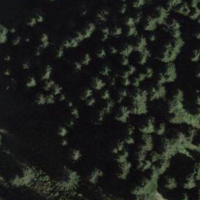
EUNIS habitat code: 43
Species observed at this site:
Prunella vulgaris